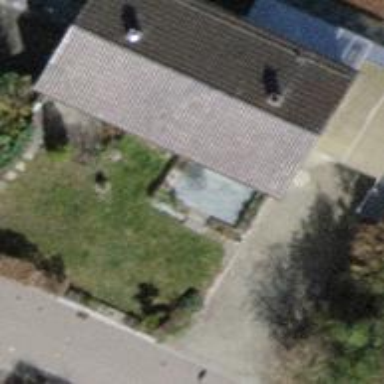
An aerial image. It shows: Residential building with pitched roof.